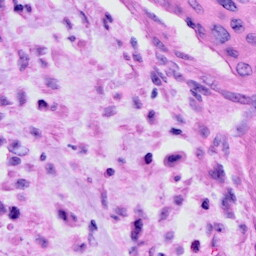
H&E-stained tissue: Cervix